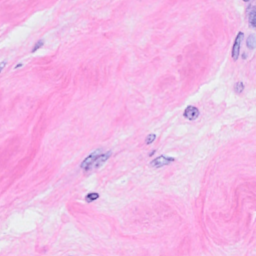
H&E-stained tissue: Breast